Question: ( I've read a lot about async and I wonder what happens if there is a mix of async function call and non-async) and im talking about .
suppose I have(cube 1) function which calls async functions which calls asyc function.
Question : when the control reaches (cube 3) 'await Task.Delay(100);' --
what is really happening cube3 'await' ? does the control is back(and blocked) at the pink arrow (cube 1 ) or does the control is released and still awaits ( orange arrow)

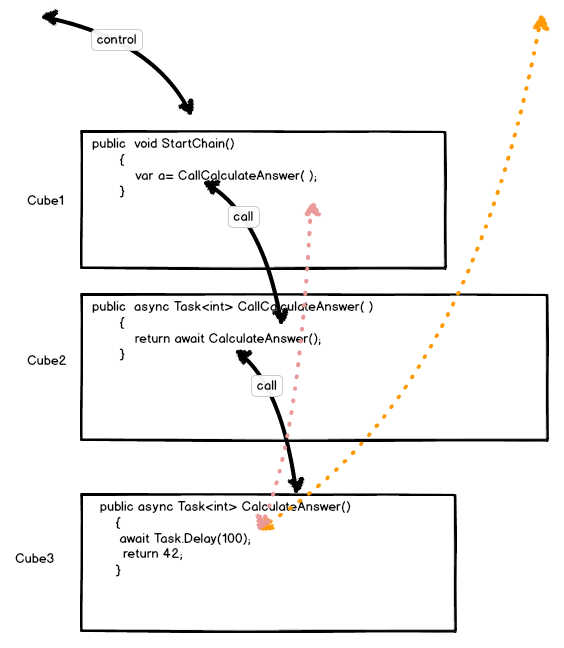
Answer: When control reaches the 'await' statement in 'Cube3', 'Task.Delay()' is called and immediately returns a 'Task' that will complete after the delay. The rest of 'CalculateAnswer()' is refactored into a continuation that will run when the 'Task' returned by 'Delay()' completes, and 'CalculateAnswer()' immediately returns a 'Task<int>' that will complete when that continuation completes.
'CallCalculateAnswer()' awaits the 'Task<int>' returned by 'CalculateAnswer()', so the same logic applies: the code running after the 'await' (i.e. the 'return' statement) is refactored into a continuation that will run when the 'Task<int>' completes, and 'CallCalculateAnswer()' proceeds to return its own 'Task<int>'.
'StartChain()', however, does not await the 'Task<int>' produced by 'CallCalculateAnswer()', so no continuation is generated. Instead, it stores the task into a local variable and returns. Therefore, the orange arrow in your question is the right one.
Note that, in this specific case, since nothing is done with the 'Task<int>' returned by 'CallCalculateAnswer()' and it is only stored in a local variable, it becomes "forgotten" once 'StartChain()' returns: the task will complete (or fail) some time in the future, but its result (the 'int' it produces) will be lost.
The pink arrow in your question implies you're expecting 'StartChain()' to block, waiting for the task returned by 'CallCalculateAnswer()' to complete, because it is not 'async' and does not 'await' that task. This is not what happens, as the usual control flow semantics apply: the method has returned a task, so you get a reference to that task and nothing more.
If you want 'StartChain()' to block, you can use <URL>'.